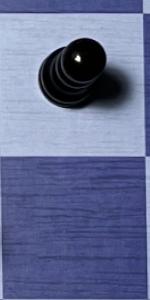
Label: Empty